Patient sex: F
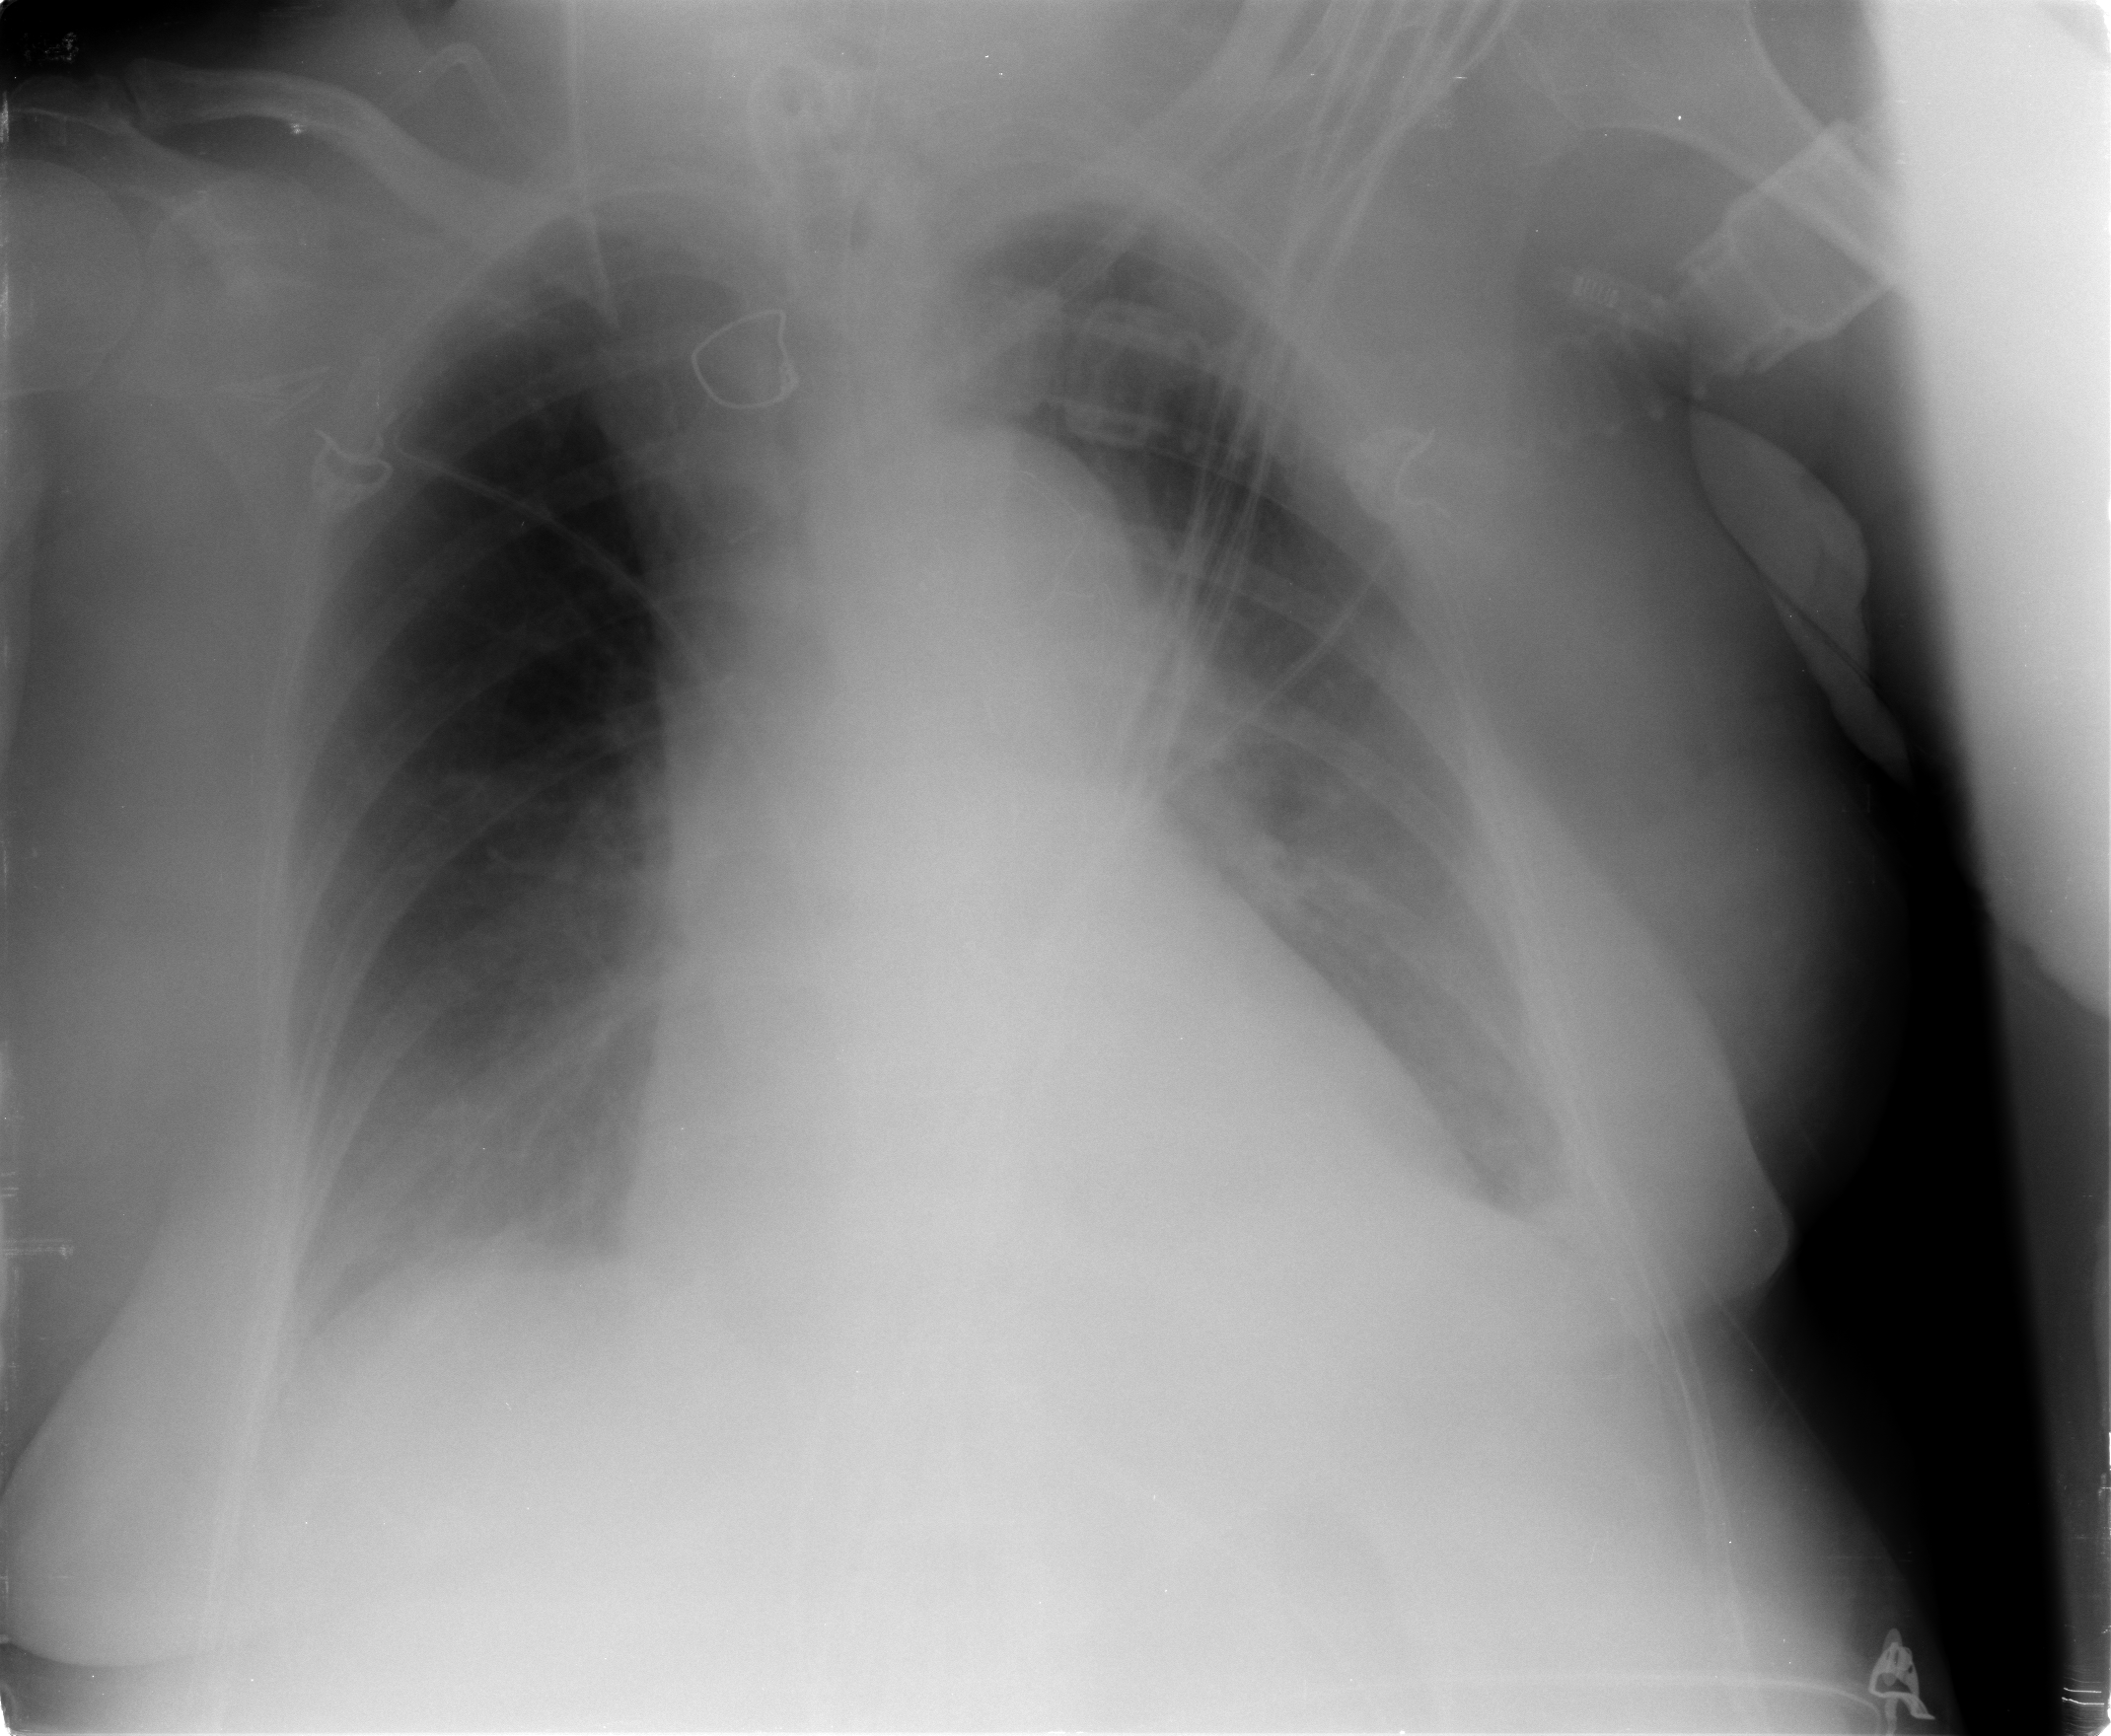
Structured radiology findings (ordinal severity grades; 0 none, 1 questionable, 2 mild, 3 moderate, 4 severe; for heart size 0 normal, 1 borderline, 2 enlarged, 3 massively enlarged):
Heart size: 2
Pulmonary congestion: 1
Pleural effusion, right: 1
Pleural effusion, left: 1
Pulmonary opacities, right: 0
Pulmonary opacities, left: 0
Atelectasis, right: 2
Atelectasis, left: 2